Current action and preconditions to check: path_clear

Your task: For each precondition in the list above, predict whether it will hold at this action.

Consider the current scene as observed from the mobile robot's camera, and analyze the predicted future states of all dynamic agents (e.g., people, animals, vehicles, or any moving entities) within the NEXT SECOND.

IMPORTANT: Only answer "very likely" if you are absolutely certain—based on strong, clear evidence—that a dynamic agent will violate the precondition in the predicted future state. Do NOT answer "very likely" for unlikely, ambiguous, or low-probability risks.

Ask yourself for each precondition: Is there a high probability, with clear and convincing evidence, that the predicted future states of any dynamic agent will interfere with the predicted future state of the currently executing action within the NEXT SECOND, causing that precondition to fail?

Assess the risk level based on these predictions. Use "likely" or "very likely" if motions create a clear risk of interference.

Use "neutral" or "improbable" if agents are nearby but their predicted paths are clearly diverging or non-conflicting.

Failure Risk Categories: "very improbable", "improbable", "neutral", "likely", "very likely"

Answer Format: Output ONLY the probability_of_failure value from these categories: "very improbable", "improbable", "neutral", "likely", "very likely"

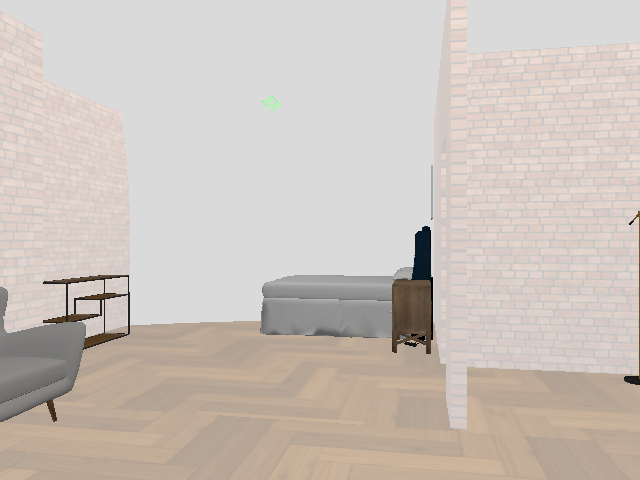

Answer: very improbable